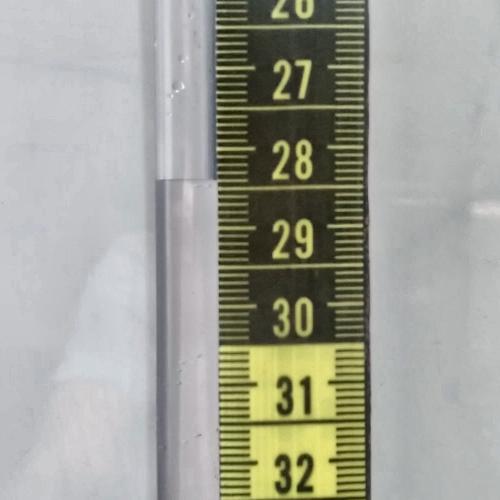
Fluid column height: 28.4 cm